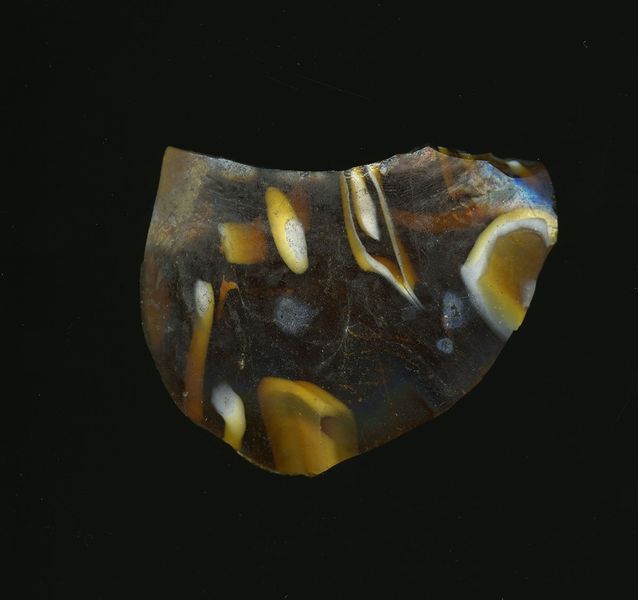
Titel: Fragment einer Rippenschale
Standort: Hamburg
Institution: Museum für Kunst und Gewerbe Hamburg
Schlagwörter: glas, schale, antike, geschnitten, kaiserzeit, gepresst, aufbewahrung, details, schankgeschirr, behälter, frühe kaiserzeit, prinzipat, römische, mittlere, späte, stein, asteroid, einzigartig, kontrast